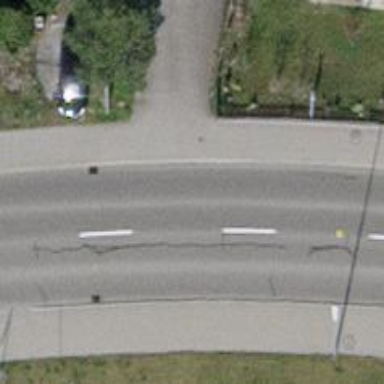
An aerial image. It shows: Primary road with asphalt surface.